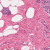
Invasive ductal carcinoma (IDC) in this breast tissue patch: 0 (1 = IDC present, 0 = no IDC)